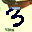
Label: 3